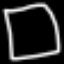
Label: square